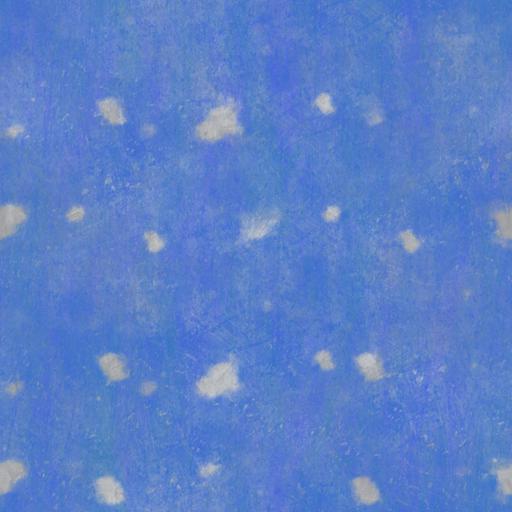
Tags: blue paint painted plaster scratched scuffs wall